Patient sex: M
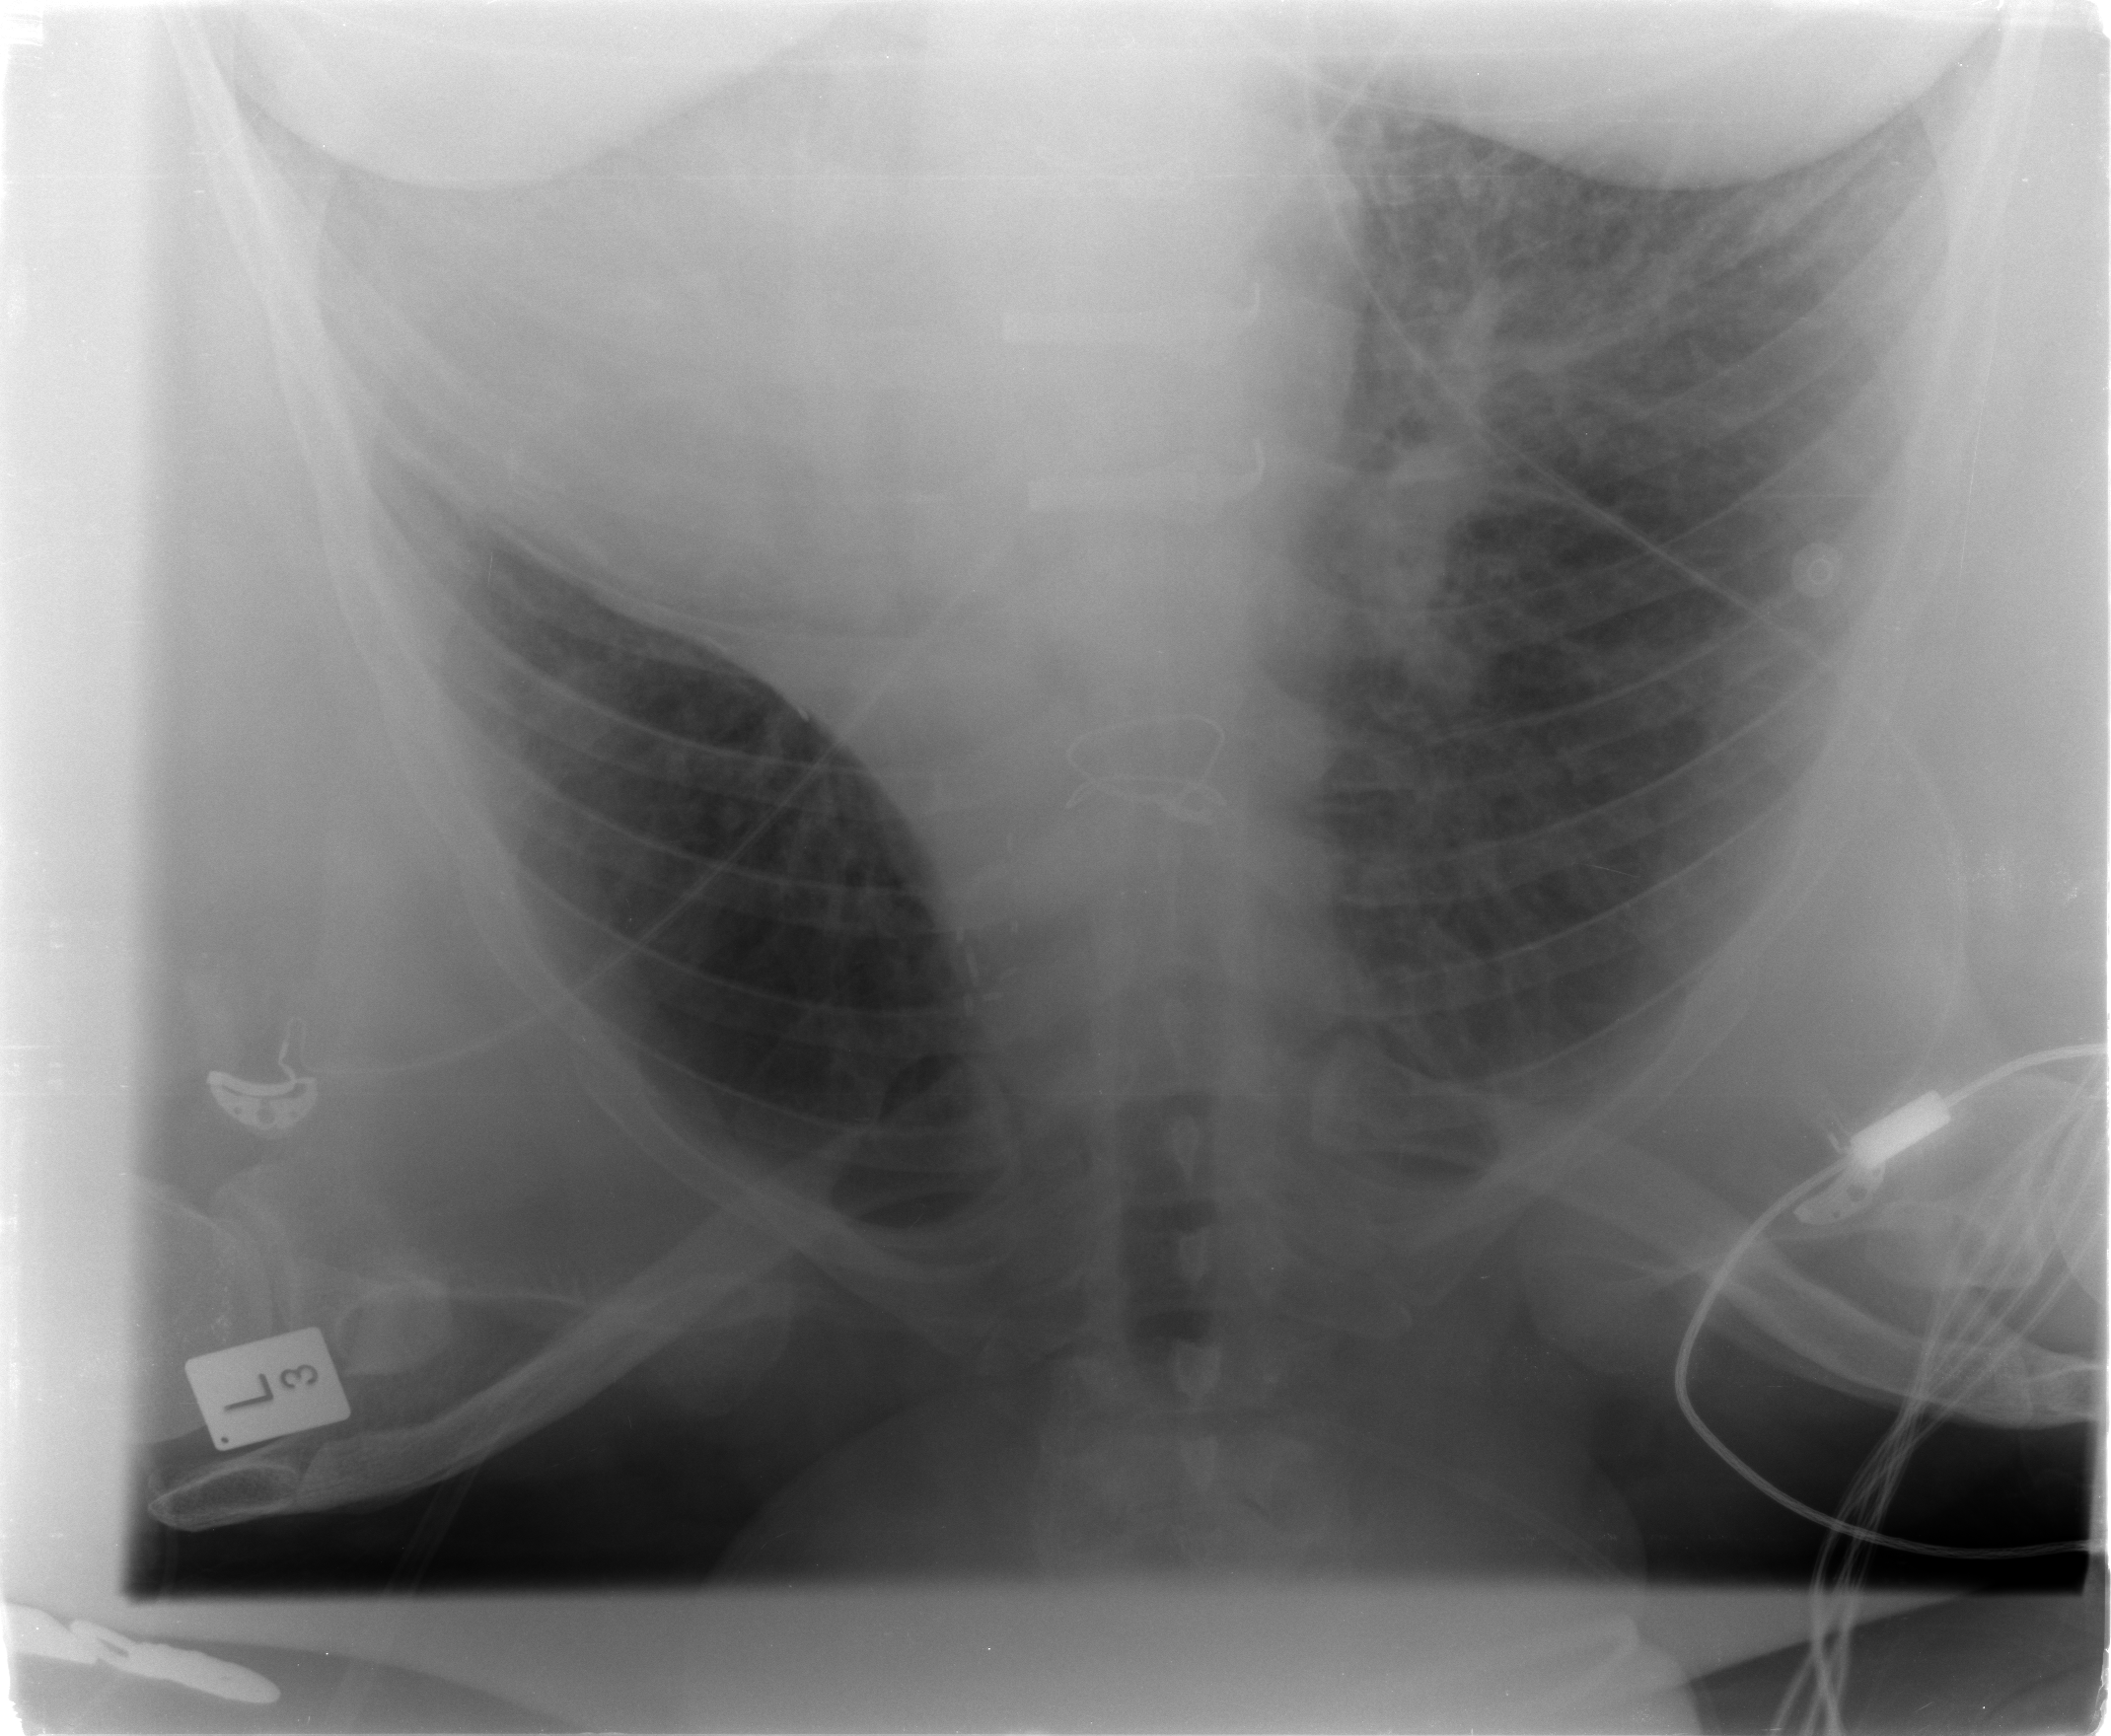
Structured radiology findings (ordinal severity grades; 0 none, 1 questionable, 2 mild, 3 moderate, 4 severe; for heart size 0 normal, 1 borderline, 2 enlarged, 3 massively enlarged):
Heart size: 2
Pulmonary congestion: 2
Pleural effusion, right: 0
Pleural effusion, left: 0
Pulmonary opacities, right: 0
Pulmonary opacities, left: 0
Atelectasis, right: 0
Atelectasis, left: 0